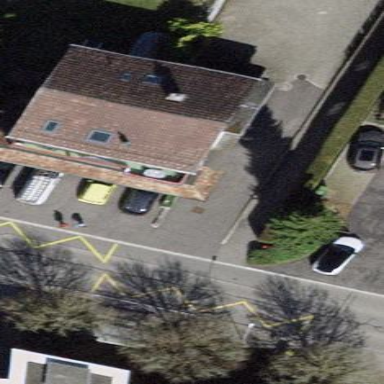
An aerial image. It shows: Gabled roof on building that houses apartments.